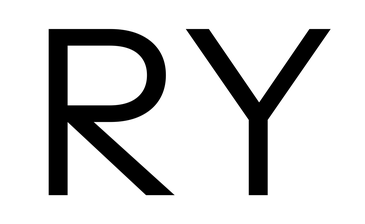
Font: InstrumentSans_Regular